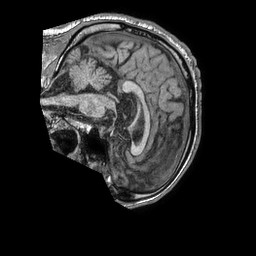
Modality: T1w
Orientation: sagittal
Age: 76
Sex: male
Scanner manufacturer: philips
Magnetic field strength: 1.5 T
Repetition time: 0.007632 s
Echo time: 0.003471 s